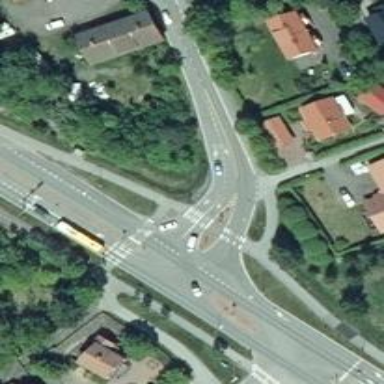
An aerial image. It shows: Marked asphalt cycleway with crossing.